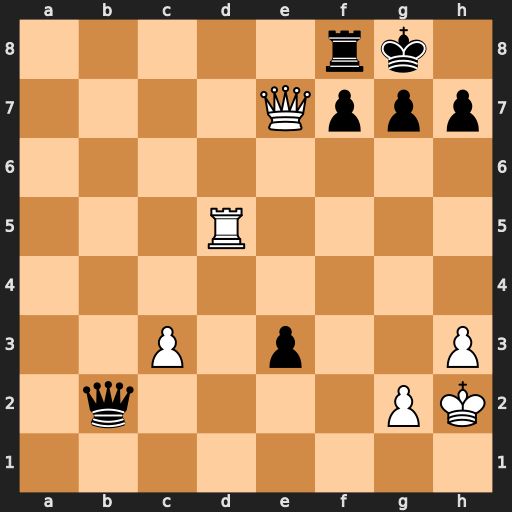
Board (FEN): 5rk1/4Qppp/8/3R4/8/2P1p2P/1q4PK/8
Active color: w
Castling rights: -
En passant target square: -
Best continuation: Rd8 Qb8+ Rxb8